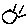
Label: sun